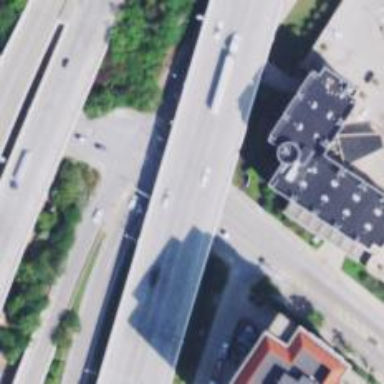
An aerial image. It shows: Bridge over motorway.